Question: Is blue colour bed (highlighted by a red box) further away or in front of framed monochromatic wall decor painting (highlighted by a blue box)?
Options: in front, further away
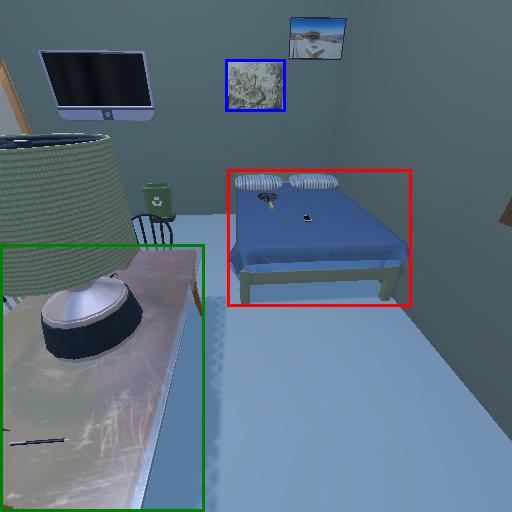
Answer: in front